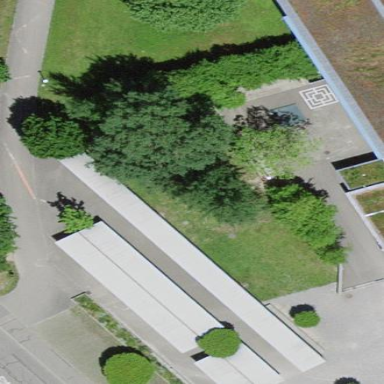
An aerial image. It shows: Bicycle parking facility.